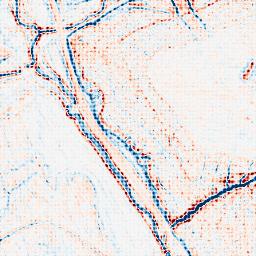
Category: edge_preserving
Decomposition family: bilateral
Decomposition parameters: d: 9
sigma_color: 75
sigma_space: 50
Upsampling method: sinc_blackman
Upsampling parameters: scale: 8
kernel_size: 8
Upsampling scale: 8